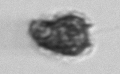
Label: Syracosphaera_pulchra